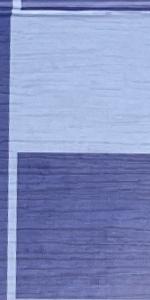
Label: Empty